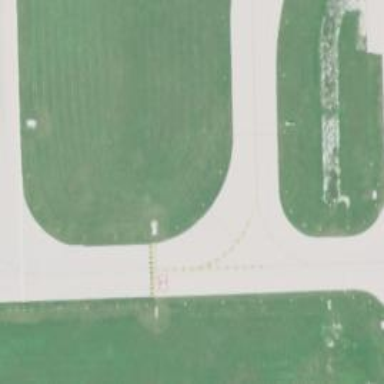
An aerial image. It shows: Image of taxiway at airport.